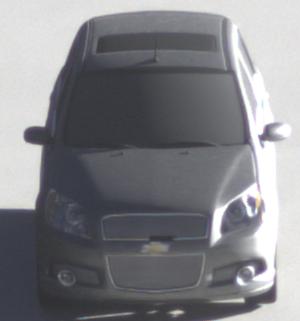
Make: Chevrolet
Model: Aveo 1.2
Detailed model: Aveo
Model produced from: 2008/06
Model produced until: 2011/01
Doors: 3
Color: gray
Road condition: dry road
Daytime: morning or afternoon
Contrast: high contrast